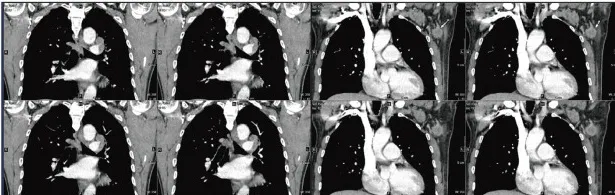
(B) MRI: Dynamic contrast-enhanced MRI: multiple masses and enlarged lymph nodes in the aortopulmonary window, above the eminence, and both lung hilums; mass in the left lung hilum measuring approximately 1.6x1.6 cm; Enlarged lymph nodes visible in the left axilla, measuring approximately 2.4x1.9 cm.
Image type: radiology (mri)